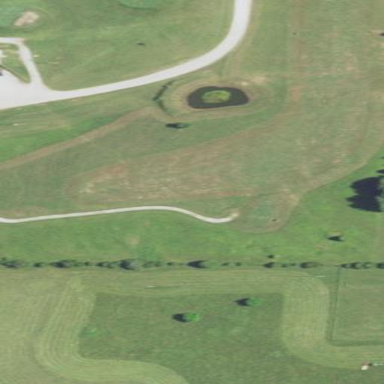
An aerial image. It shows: Rough grassy area used for golf.